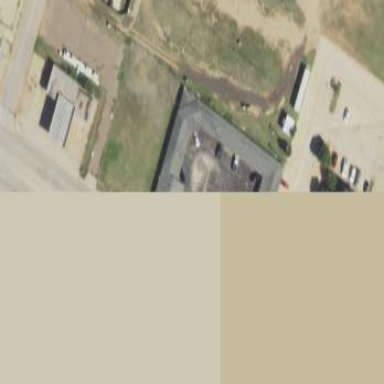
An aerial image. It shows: Building that is motel.